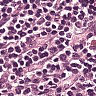
Metastatic tissue present: no